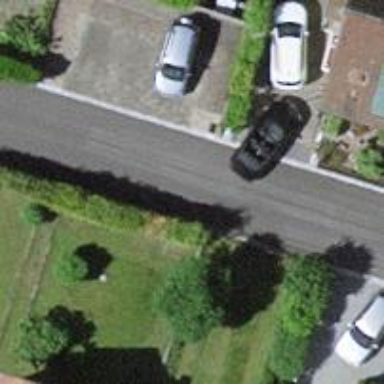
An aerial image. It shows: Residential road with asphalt surface and no sidewalk.